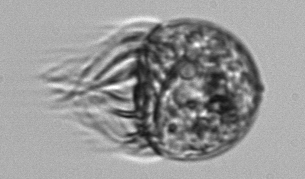
Label: Pelagostrobilidium